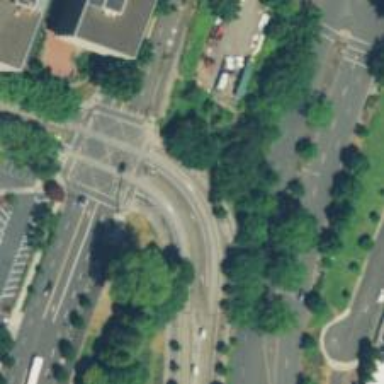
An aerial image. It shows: Tertiary road with asphalt surface. It has embedded tram rails.